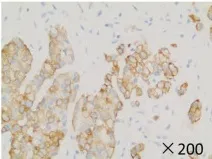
Histopathology and immunohistochemistry of the patient. (C, F), CK-19. Original magnification: x40 and x 200.
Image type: pathology (immunostaining)